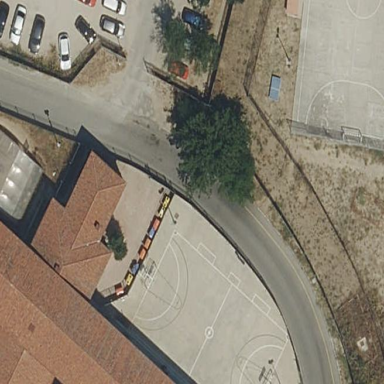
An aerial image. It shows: Handball pitch for leisure and sports activities.